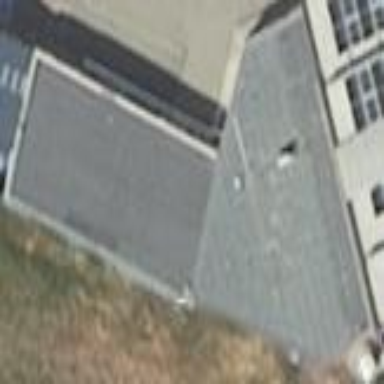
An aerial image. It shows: Building that serves as fuel station.